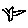
Label: bird